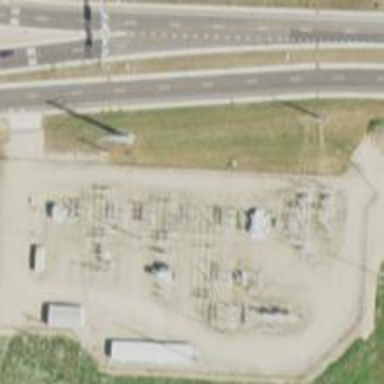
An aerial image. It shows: Power substation enclosed by fence.